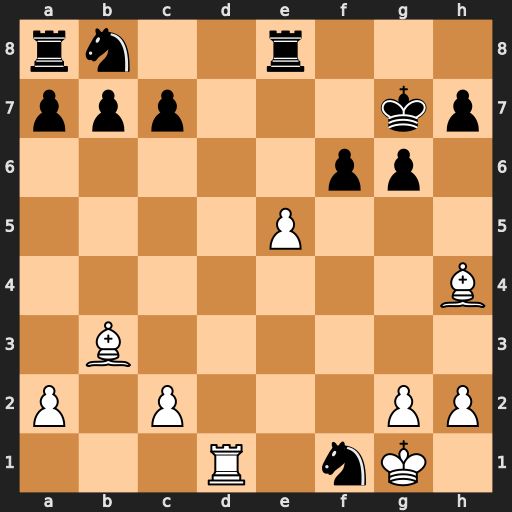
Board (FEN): rn2r3/ppp3kp/5pp1/4P3/7B/1B6/P1P3PP/3R1nK1
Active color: w
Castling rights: -
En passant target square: -
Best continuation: Bxf6+ Kh6 Rd3 g5 Bf7 g4 Bxe8